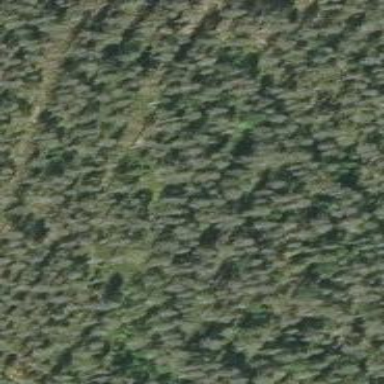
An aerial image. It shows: Woodland consisting mainly of needle-leaved trees.